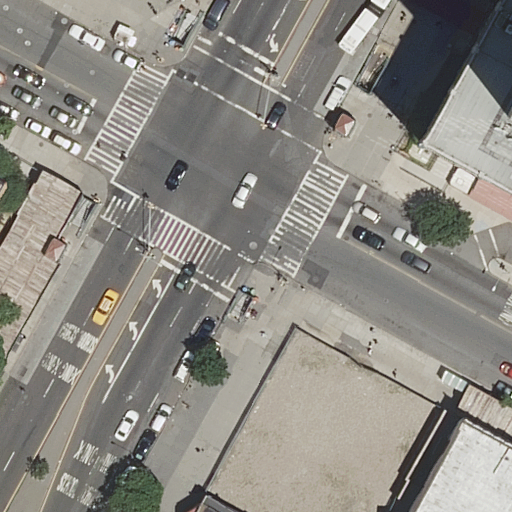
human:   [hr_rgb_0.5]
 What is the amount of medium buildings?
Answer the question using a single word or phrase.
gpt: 1

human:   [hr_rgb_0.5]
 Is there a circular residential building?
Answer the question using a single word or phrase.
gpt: no

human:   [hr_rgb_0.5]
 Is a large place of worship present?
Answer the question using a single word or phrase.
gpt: no

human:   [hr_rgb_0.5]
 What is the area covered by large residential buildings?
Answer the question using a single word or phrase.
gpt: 1489m2

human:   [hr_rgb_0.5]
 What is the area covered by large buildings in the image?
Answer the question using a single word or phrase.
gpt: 8326m2

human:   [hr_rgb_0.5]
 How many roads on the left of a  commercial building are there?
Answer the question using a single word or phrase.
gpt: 0

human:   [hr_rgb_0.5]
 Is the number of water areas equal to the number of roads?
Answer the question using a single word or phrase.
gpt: no

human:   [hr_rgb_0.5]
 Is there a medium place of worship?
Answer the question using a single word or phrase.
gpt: yes

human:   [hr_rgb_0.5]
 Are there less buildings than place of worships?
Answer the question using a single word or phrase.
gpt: no

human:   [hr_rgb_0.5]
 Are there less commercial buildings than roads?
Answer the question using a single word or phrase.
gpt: yes

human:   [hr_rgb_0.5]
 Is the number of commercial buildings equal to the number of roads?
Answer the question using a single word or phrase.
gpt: no

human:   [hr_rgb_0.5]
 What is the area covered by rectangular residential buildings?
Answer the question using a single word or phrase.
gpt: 207m2

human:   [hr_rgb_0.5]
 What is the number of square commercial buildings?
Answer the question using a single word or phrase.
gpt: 0

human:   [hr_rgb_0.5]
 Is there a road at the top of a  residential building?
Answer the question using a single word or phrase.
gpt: yes

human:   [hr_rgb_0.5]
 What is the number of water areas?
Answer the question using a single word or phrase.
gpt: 0

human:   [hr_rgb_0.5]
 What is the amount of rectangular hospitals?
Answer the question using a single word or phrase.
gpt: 1

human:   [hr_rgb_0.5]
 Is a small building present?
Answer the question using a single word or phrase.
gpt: yes

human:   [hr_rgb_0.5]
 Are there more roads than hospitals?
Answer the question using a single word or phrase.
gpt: yes

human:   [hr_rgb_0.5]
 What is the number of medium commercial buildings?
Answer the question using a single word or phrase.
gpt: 0

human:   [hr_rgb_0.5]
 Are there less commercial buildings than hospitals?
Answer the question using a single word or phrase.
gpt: yes

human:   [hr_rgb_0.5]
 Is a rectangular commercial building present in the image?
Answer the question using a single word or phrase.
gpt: no

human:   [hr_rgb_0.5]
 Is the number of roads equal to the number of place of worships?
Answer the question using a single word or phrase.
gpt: no

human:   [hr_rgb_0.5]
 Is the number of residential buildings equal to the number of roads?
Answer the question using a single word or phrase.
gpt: no

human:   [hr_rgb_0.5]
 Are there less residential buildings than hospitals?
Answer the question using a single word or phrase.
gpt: no

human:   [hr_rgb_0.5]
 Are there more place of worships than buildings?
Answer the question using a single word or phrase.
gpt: no

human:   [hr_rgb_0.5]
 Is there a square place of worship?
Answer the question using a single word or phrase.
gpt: no

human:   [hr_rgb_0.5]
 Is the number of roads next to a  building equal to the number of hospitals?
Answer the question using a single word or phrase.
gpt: no

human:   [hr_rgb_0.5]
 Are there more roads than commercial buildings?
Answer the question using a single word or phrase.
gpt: yes

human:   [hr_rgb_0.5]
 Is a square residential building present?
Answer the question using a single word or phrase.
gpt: no

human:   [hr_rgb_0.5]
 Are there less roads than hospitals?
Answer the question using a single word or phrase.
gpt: no

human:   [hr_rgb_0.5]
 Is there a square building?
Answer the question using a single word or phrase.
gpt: no

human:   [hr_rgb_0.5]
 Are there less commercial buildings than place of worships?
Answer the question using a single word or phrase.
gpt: yes

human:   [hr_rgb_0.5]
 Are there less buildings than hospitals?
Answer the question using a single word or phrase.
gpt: no

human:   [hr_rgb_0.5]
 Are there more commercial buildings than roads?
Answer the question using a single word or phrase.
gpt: no

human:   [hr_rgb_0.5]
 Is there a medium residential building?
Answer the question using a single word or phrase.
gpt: yes

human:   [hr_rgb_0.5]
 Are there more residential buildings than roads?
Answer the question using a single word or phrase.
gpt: no